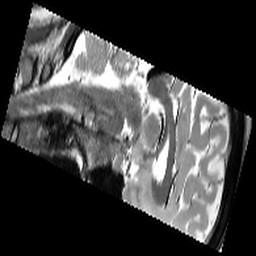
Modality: T2w
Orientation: sagittal
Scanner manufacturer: siemens
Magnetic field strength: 3 T
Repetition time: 9.86 s
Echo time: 0.05 s